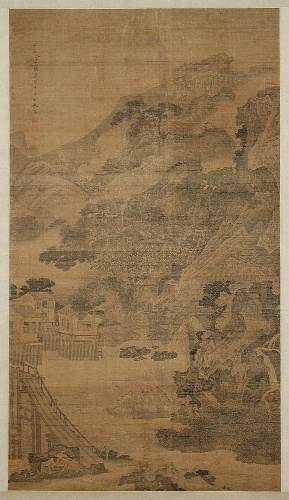
Artist: Feng Qiyong
Artist bio: Chinese, active ca. 1730s
Date: dated 1733
Object type: Hanging scroll
Classification: Paintings
Medium: Hanging scroll; ink on silk
Culture: China
Period: Qing dynasty (1644–1911)
Dimensions: Image: 45 x 25 5/16 in. (114.3 x 64.3 cm)
Overall with mounting: 98 x 32 1/2 in. (248.9 x 82.6 cm)
Overall with knobs: 98 x 36 1/4 in. (248.9 x 92.1 cm)
Department: Asian Art
Credit line: Purchase, Bequest of Dorothy Graham Bennett, 1989
Accession year: 1989
Repository: Metropolitan Museum of Art, New York, NY
Tags: Mountains|Landscapes